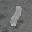
Label: 1